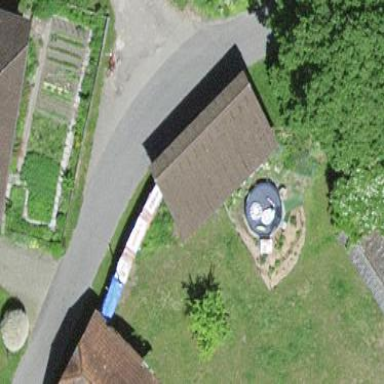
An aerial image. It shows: Barn.